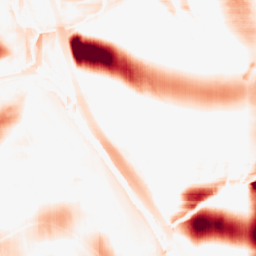
Category: morphological
Decomposition family: morphological_square
Decomposition parameters: operation: opening
size: 50
Upsampling method: sinc_hamming
Upsampling parameters: scale: 2
kernel_size: 4
Upsampling scale: 2